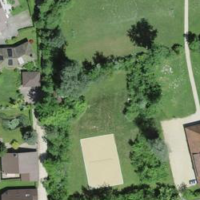
EUNIS habitat code: 53
Species observed at this site:
Asplenium scolopendrium